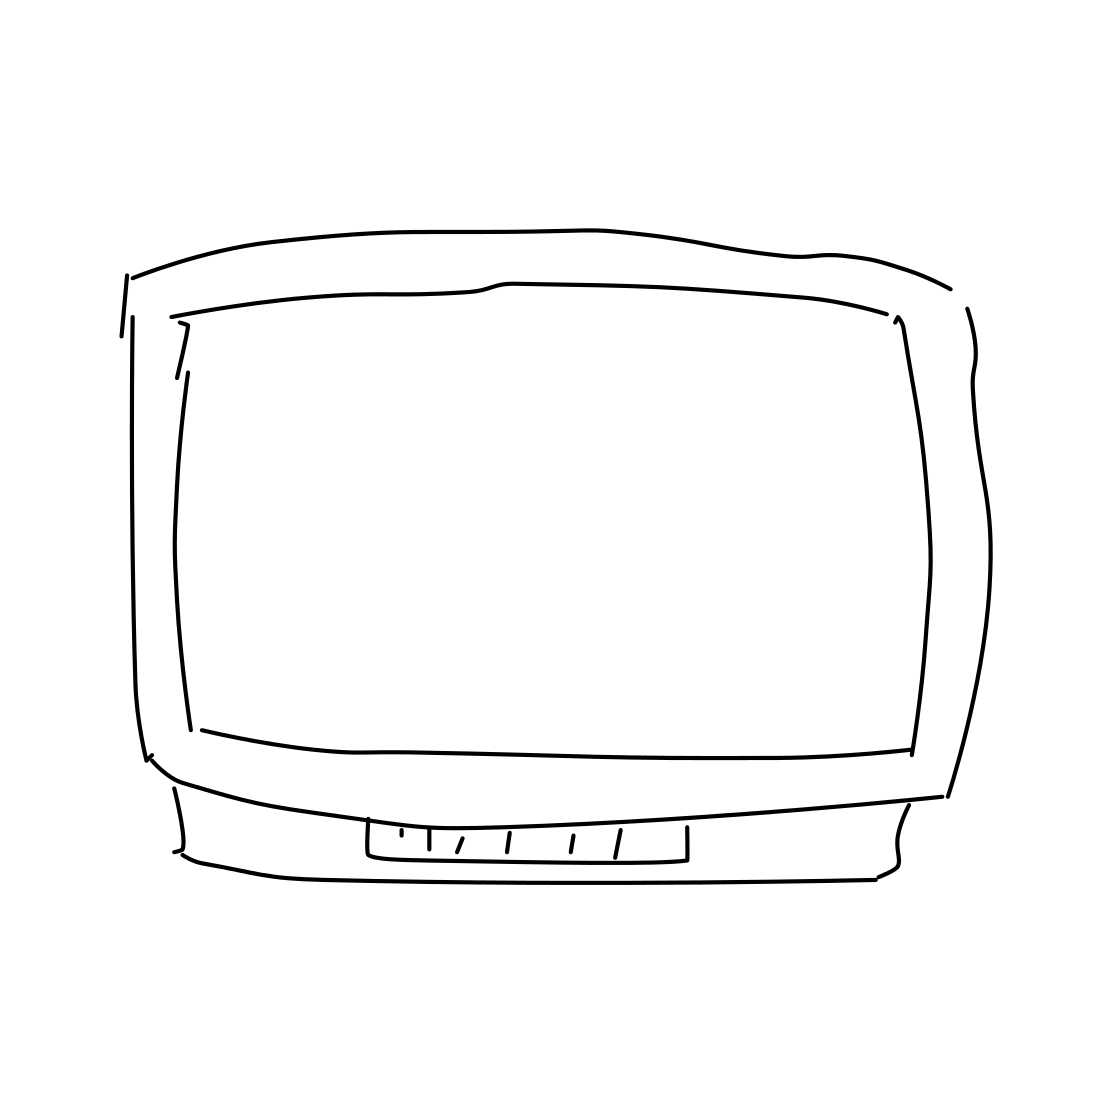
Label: tv